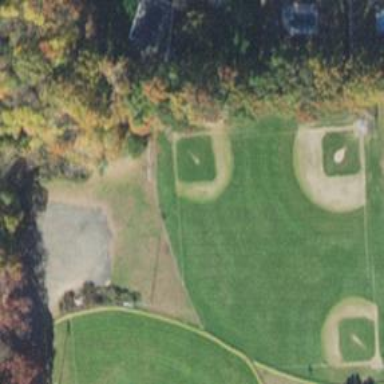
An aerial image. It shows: Baseball pitch for leisure and sports activities.